Question: I'm using PRISM and a new control which I found in CodePlex: WPF Property Grid
<URL>
While I was testing the DEMO, everthing going well.
I have not started using PRISM. If I put the control in a Shell, that also works well. The problem is if I put the control in a Module, it throws an error.
> Could not load file or assembly 'WPG, PublicKeyToken=null' or one of
its dependencies. The system cannot find the file specified.
I really have no idea about that error. Does anyone have an idea how to fix it?

EDIT:
'''
<UserControl x:Class="ConfigurationManagerModule.Views.ConfigurationView"
xmlns="http://schemas.microsoft.com/winfx/2006/xaml/presentation"
xmlns:x="http://schemas.microsoft.com/winfx/2006/xaml"
xmlns:prism="http://www.codeplex.com/prism"
xmlns:d="http://schemas.microsoft.com/expression/blend/2008"
xmlns:mc="http://schemas.openxmlformats.org/markup-compatibility/2006"
xmlns:wpg="clr-namespace:WPG;assembly=WPG"
>
'''
And this user control is part of a Module
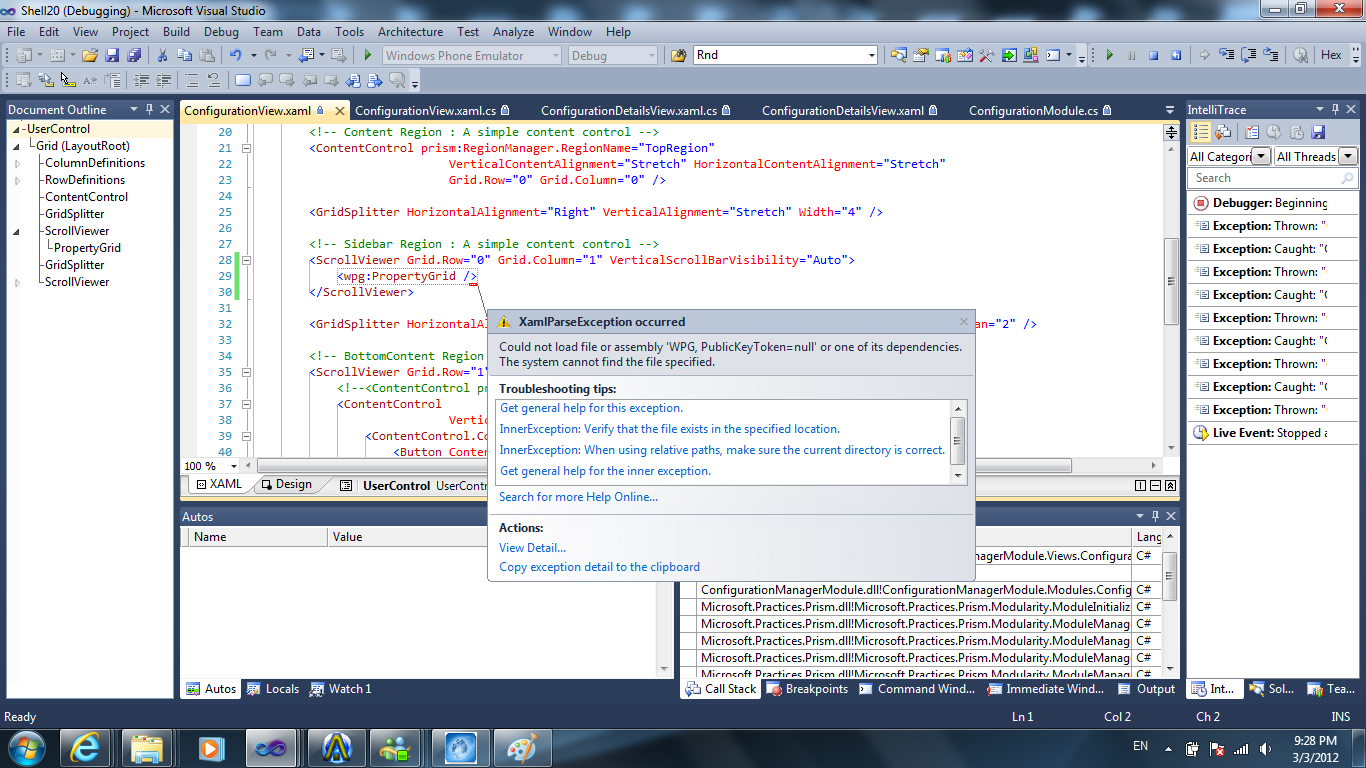
Answer: Make sure you have your references set right. I had this problem occur when Project B used an assembly (like WPG) in XAML, but Project A actually created the instance of a Project B class. Adding the WPG reference to Project A is necessary for the XAML parser to work in this way. Referencing Project B in Project A is not sufficient.